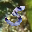
Label: 5